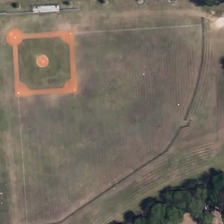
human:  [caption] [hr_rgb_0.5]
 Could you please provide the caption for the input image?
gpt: it is a fan shaped baseballfield besided a woods .

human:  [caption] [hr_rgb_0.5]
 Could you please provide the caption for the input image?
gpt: the baseball field has rectangular infield .

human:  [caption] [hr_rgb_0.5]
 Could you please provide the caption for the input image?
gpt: a square baseball field located in a triangle lawn .

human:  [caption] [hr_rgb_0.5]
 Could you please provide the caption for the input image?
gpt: a baseball field is lying in the grassy field with three clusters of trees around it .

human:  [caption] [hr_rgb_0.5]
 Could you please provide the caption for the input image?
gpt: a baseball field is near several green trees .